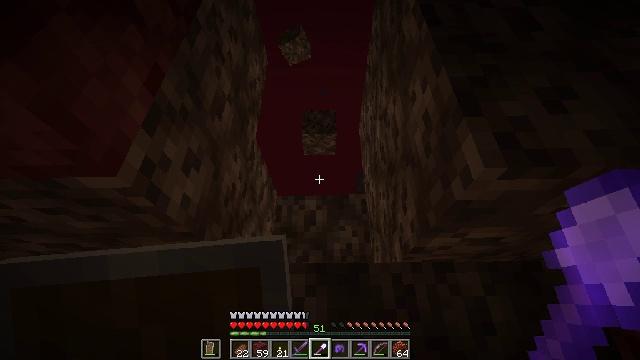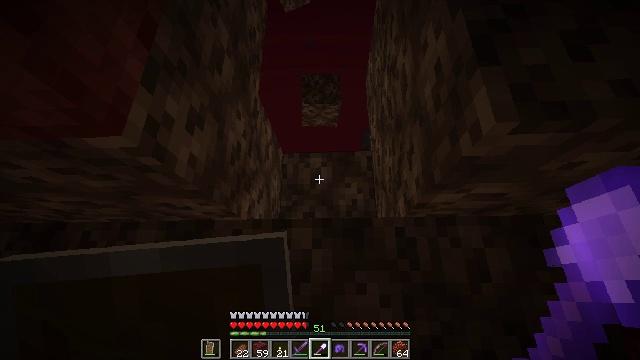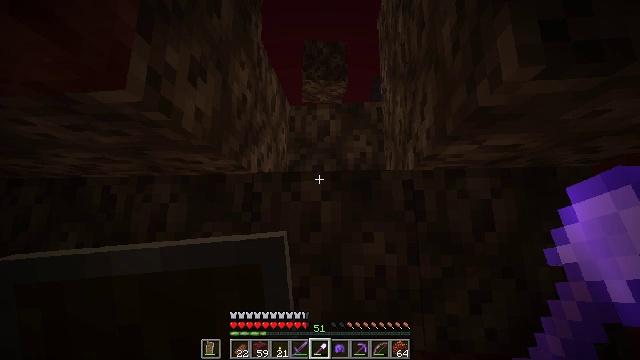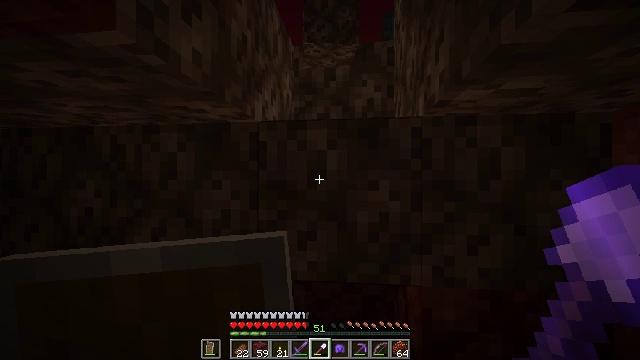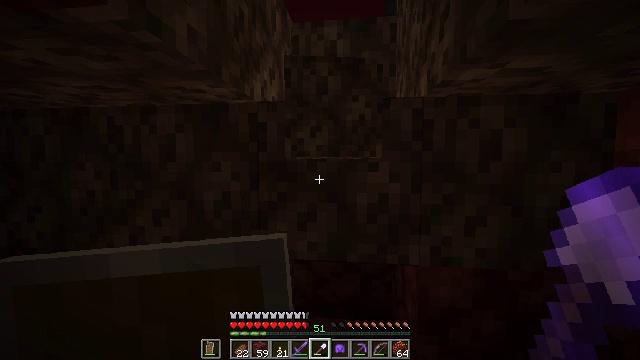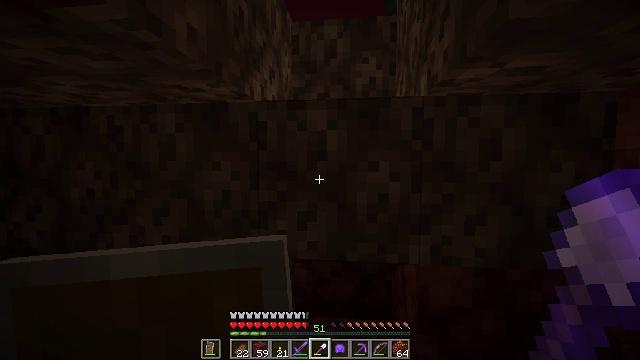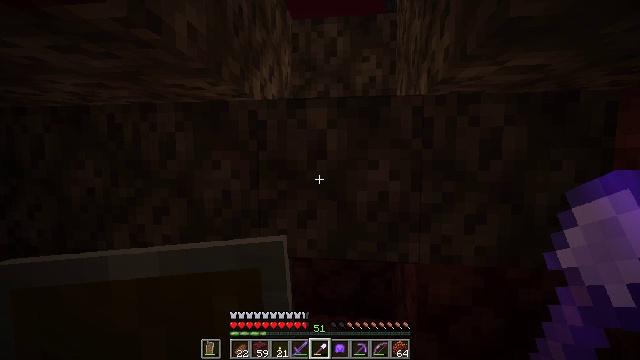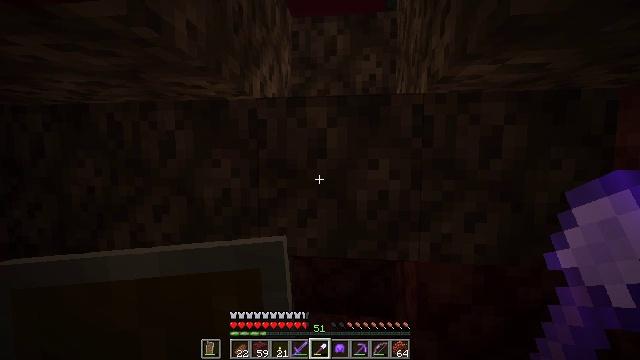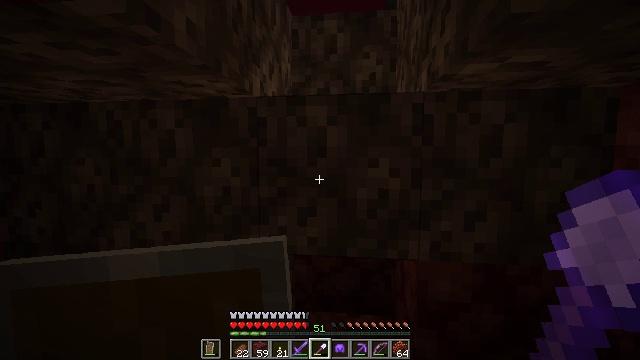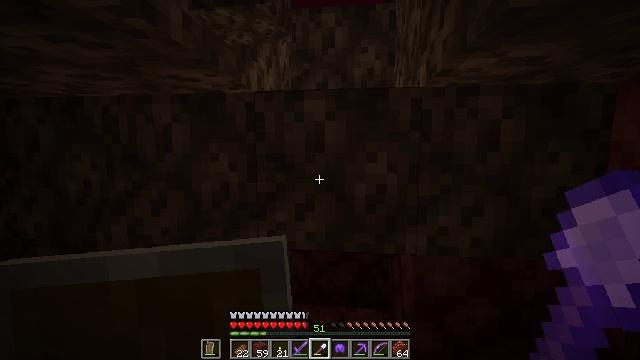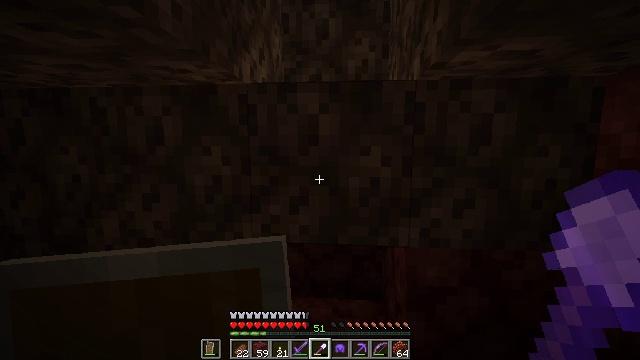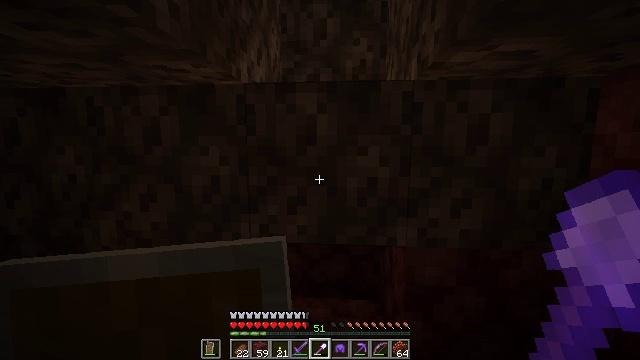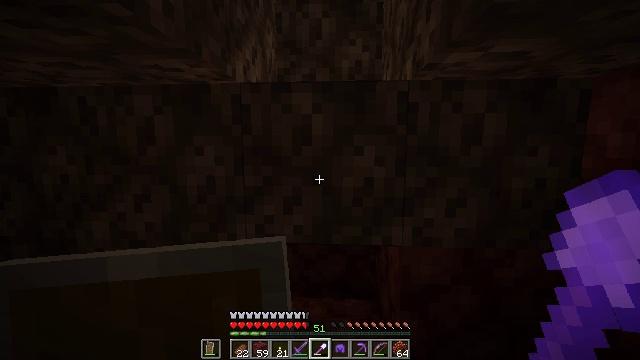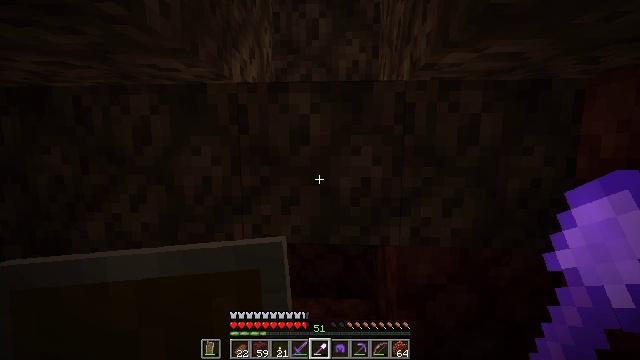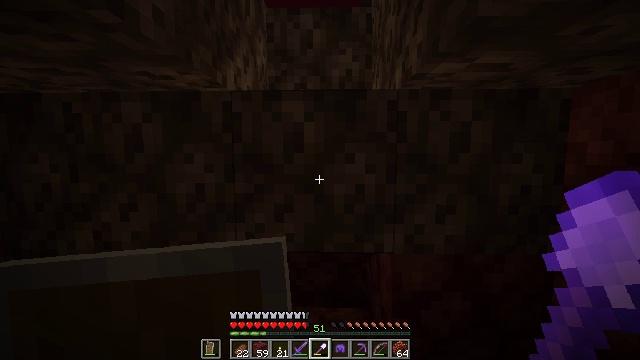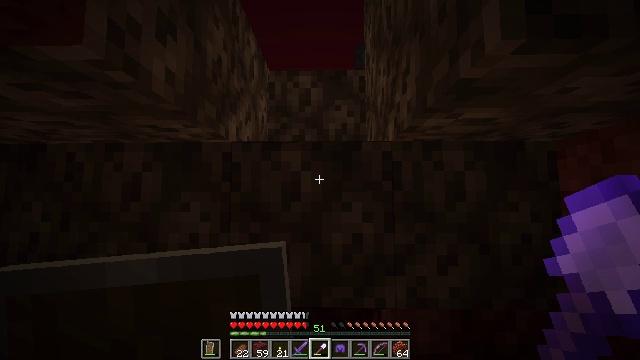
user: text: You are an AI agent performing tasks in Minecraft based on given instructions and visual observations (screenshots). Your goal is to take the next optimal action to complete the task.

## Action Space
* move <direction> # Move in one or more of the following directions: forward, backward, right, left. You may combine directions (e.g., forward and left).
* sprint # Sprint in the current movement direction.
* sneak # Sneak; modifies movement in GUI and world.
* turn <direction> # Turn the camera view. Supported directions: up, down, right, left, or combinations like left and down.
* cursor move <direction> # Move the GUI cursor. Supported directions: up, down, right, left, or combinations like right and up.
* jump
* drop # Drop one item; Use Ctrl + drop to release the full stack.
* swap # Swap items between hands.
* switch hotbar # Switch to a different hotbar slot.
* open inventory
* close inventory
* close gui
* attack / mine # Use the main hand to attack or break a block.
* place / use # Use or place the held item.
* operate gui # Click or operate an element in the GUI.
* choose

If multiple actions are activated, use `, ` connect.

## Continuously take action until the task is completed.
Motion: motion action
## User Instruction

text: Extract soul sand for building purposes.
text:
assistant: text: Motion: turn left and down
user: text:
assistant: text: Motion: turn left and down
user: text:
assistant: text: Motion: turn left and down
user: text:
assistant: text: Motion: turn down
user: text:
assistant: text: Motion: no_op
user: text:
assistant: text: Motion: no_op
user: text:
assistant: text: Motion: no_op
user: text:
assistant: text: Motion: no_op
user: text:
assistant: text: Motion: turn down
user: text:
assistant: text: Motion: turn right and down
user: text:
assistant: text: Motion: no_op
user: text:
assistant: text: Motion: no_op
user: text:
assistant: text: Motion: no_op
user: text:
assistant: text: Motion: turn right and up
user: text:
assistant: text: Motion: turn up
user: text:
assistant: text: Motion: turn up
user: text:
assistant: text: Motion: turn up
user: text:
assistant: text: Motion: turn up
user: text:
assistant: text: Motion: no_op
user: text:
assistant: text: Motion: no_op
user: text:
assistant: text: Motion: no_op
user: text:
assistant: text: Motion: no_op
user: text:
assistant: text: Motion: no_op
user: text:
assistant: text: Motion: no_op
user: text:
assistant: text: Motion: no_op
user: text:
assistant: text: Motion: no_op
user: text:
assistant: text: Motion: attack / mine
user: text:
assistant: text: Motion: attack / mine
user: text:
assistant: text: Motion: no_op
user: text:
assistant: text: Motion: turn down